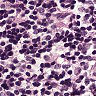
Metastatic tissue present: no